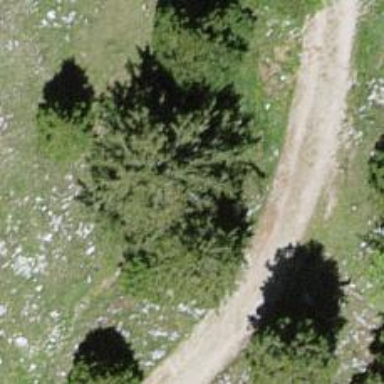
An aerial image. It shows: Evergreen tree with needle-leaved leaves.